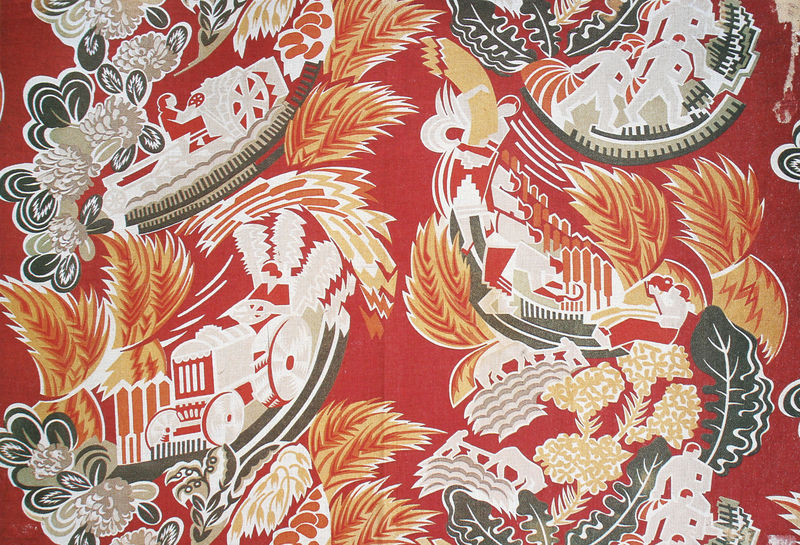
Titel: Stoffmusterentwurf "Das neue Dorf"
Künstler: Maria Wassiljewa
Standort: St. Petersburg
Institution: Museum des Muchina-Instituts für Industrie-Design
Schlagwörter: blätter, mann, gelb, menschen, bunt, grau, männer, orange, straße, rot, muster, teppich, mensch, blatt, zug, traktor, tapete, lock, fahrer, nunt